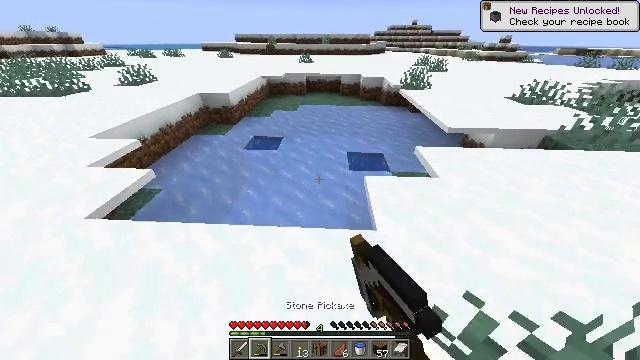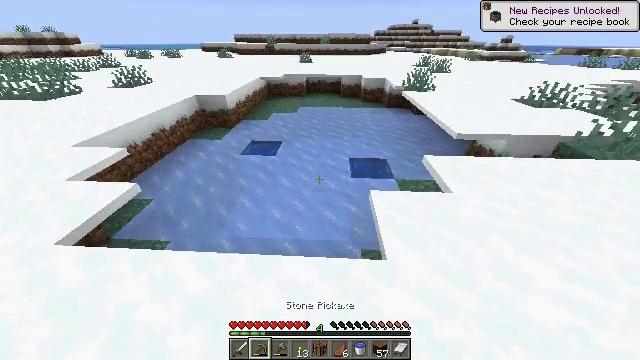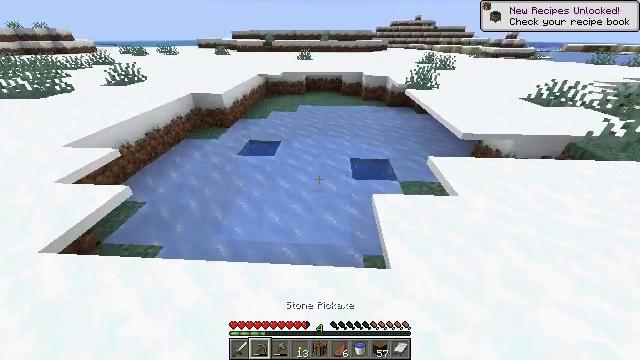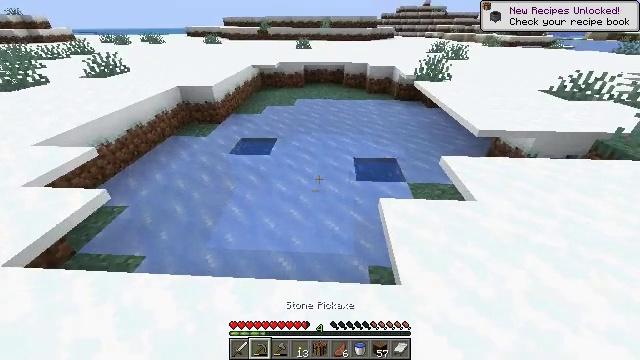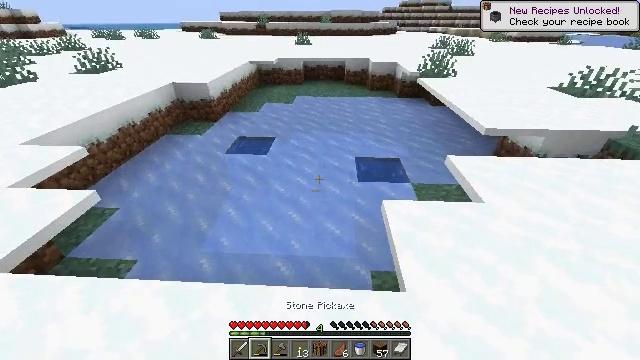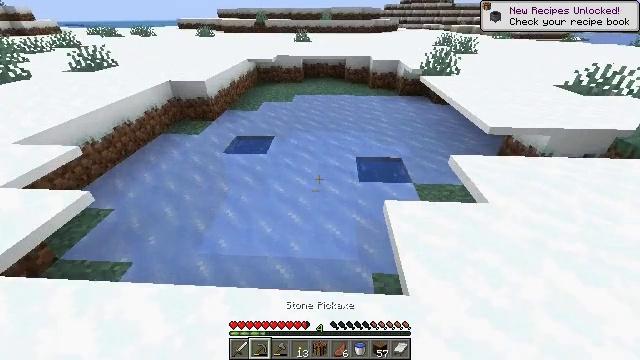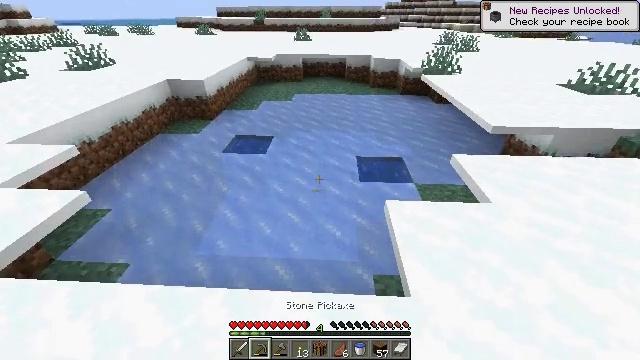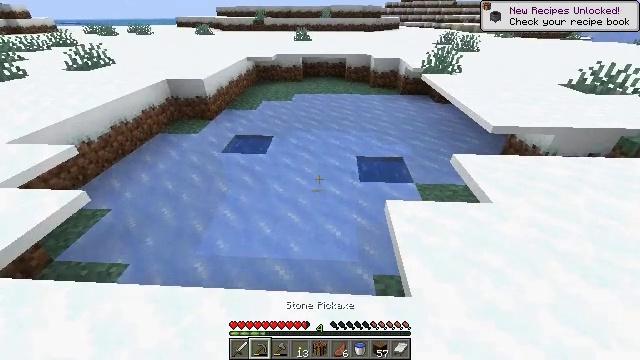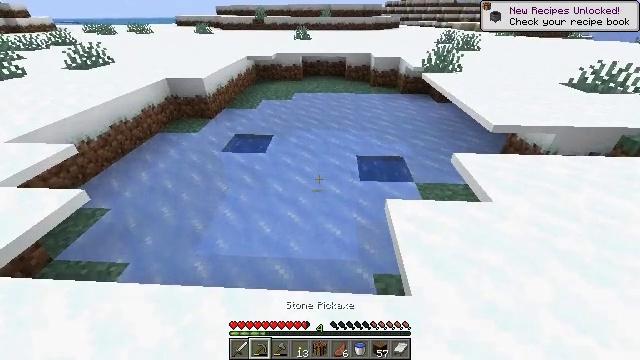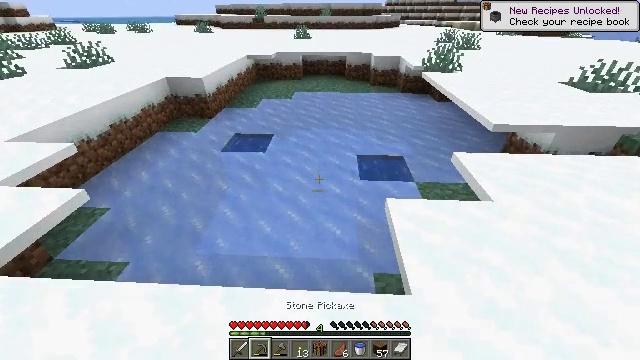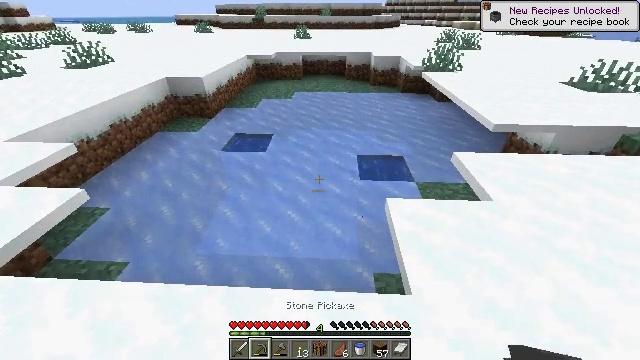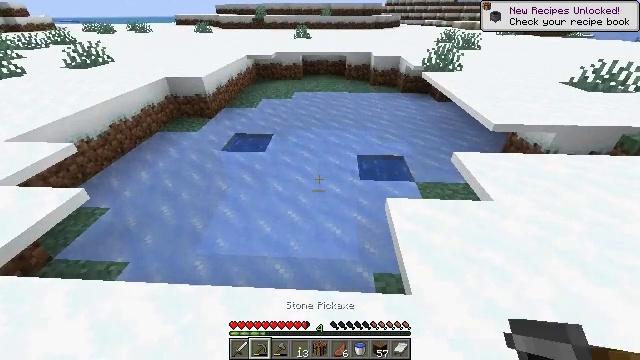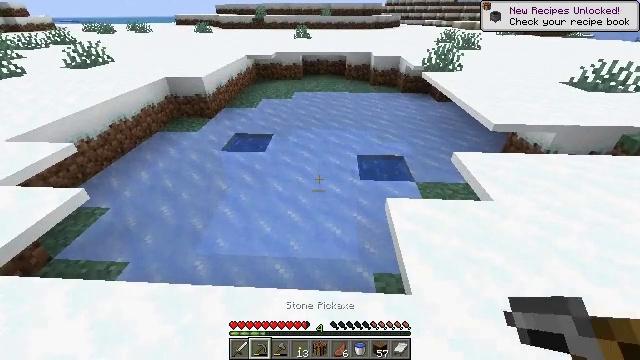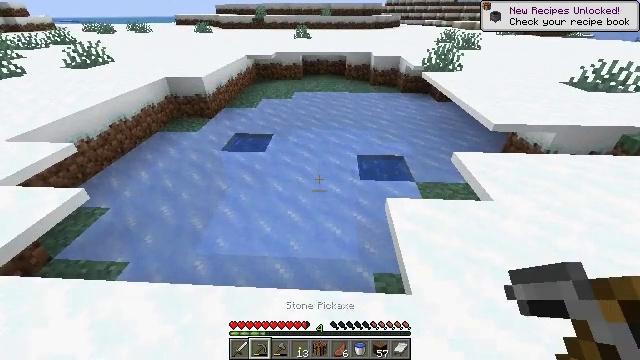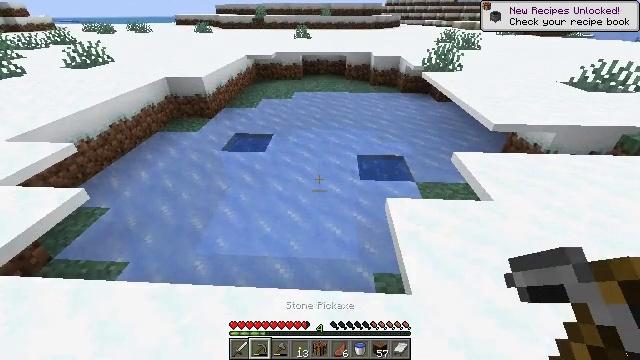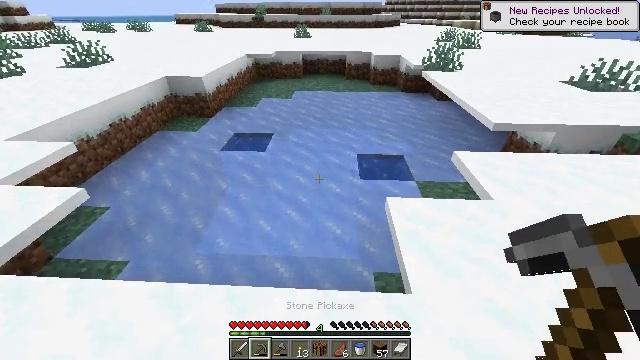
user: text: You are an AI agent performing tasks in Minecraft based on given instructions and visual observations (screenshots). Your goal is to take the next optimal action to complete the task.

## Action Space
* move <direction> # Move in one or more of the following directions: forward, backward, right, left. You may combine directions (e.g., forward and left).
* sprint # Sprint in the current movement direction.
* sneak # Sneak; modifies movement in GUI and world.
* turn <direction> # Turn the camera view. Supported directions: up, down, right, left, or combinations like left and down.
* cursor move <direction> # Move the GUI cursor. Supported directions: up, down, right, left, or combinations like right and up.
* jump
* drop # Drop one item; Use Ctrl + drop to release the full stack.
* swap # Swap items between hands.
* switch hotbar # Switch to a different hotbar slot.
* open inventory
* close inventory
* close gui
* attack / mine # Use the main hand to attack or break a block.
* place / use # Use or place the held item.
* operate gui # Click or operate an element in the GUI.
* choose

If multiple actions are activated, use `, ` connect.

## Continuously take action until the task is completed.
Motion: motion action
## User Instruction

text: Break the ice to collect it.
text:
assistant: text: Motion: attack / mine
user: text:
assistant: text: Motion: attack / mine
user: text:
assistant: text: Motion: attack / mine
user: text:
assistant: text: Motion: attack / mine
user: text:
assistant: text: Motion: attack / mine
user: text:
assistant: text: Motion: attack / mine
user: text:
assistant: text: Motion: attack / mine
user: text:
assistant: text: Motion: attack / mine
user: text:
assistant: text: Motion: attack / mine
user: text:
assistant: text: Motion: attack / mine
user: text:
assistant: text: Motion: attack / mine
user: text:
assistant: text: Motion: attack / mine
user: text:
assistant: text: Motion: attack / mine
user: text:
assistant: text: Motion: attack / mine
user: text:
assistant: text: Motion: attack / mine
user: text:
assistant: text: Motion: turn left and down, attack / mine
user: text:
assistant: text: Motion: move forward, turn left and down
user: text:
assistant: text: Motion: move forward, turn left and down
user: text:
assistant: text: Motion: move forward, turn down, attack / mine
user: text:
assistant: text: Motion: attack / mine
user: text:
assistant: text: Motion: attack / mine
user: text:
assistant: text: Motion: attack / mine
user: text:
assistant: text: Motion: attack / mine
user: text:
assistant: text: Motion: turn right, attack / mine
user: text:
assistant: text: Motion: attack / mine
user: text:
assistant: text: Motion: attack / mine
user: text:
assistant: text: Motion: attack / mine
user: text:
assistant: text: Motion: attack / mine
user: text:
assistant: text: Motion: attack / mine
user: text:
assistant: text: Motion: attack / mine